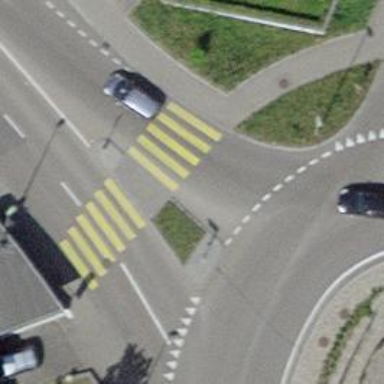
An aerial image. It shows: Uncontrolled zebra crossing on the road.